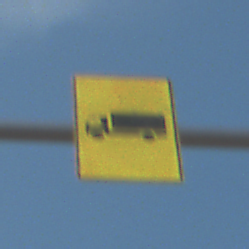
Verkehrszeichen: KFZZulaessigeGesamtmasse3Komma5TOhnePfeilsymbol
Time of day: MorningAfternoon
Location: Outdoor (Suburban)
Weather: PartlyCloudy
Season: NotSpecified
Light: Natural